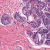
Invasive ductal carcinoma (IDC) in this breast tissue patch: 0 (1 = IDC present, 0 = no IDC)